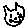
Label: cat